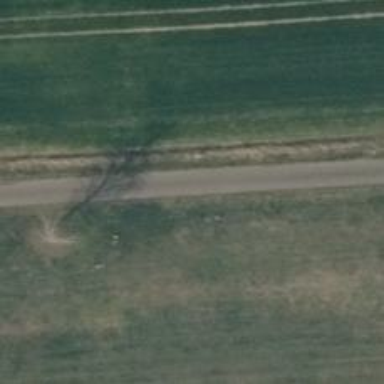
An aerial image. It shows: Deciduous broadleaved tree.